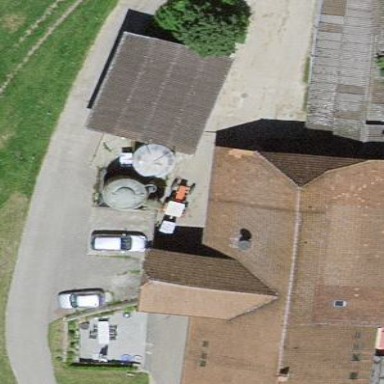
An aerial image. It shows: Farm building.